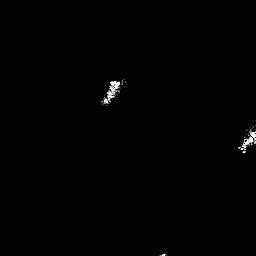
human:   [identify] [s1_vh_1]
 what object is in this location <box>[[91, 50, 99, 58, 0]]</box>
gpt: <ref>1 small ship at the right</ref>